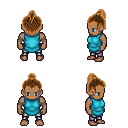
a pixel art fantasy rpg character, male body template, human, dark skin, teal tunic, metal pants, brown short topknot hairstyle, four views (front, back, left, right), 2x2 character sprite sheet, small pixel art, hard edges, no anti-aliasing